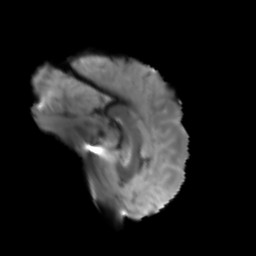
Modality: T2w
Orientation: sagittal
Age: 42
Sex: male
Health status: healthy
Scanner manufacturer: siemens
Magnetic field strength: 3 T
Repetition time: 3.6 s
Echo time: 0.092 s